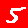
Digit: 5